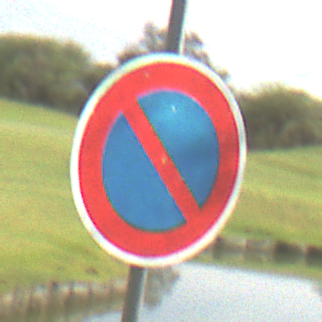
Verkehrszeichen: EingeschraenktesHalteverbot
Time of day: MorningAfternoon
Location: Outdoor (Nature)
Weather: PartlyCloudy
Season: NotSpecified
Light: Natural